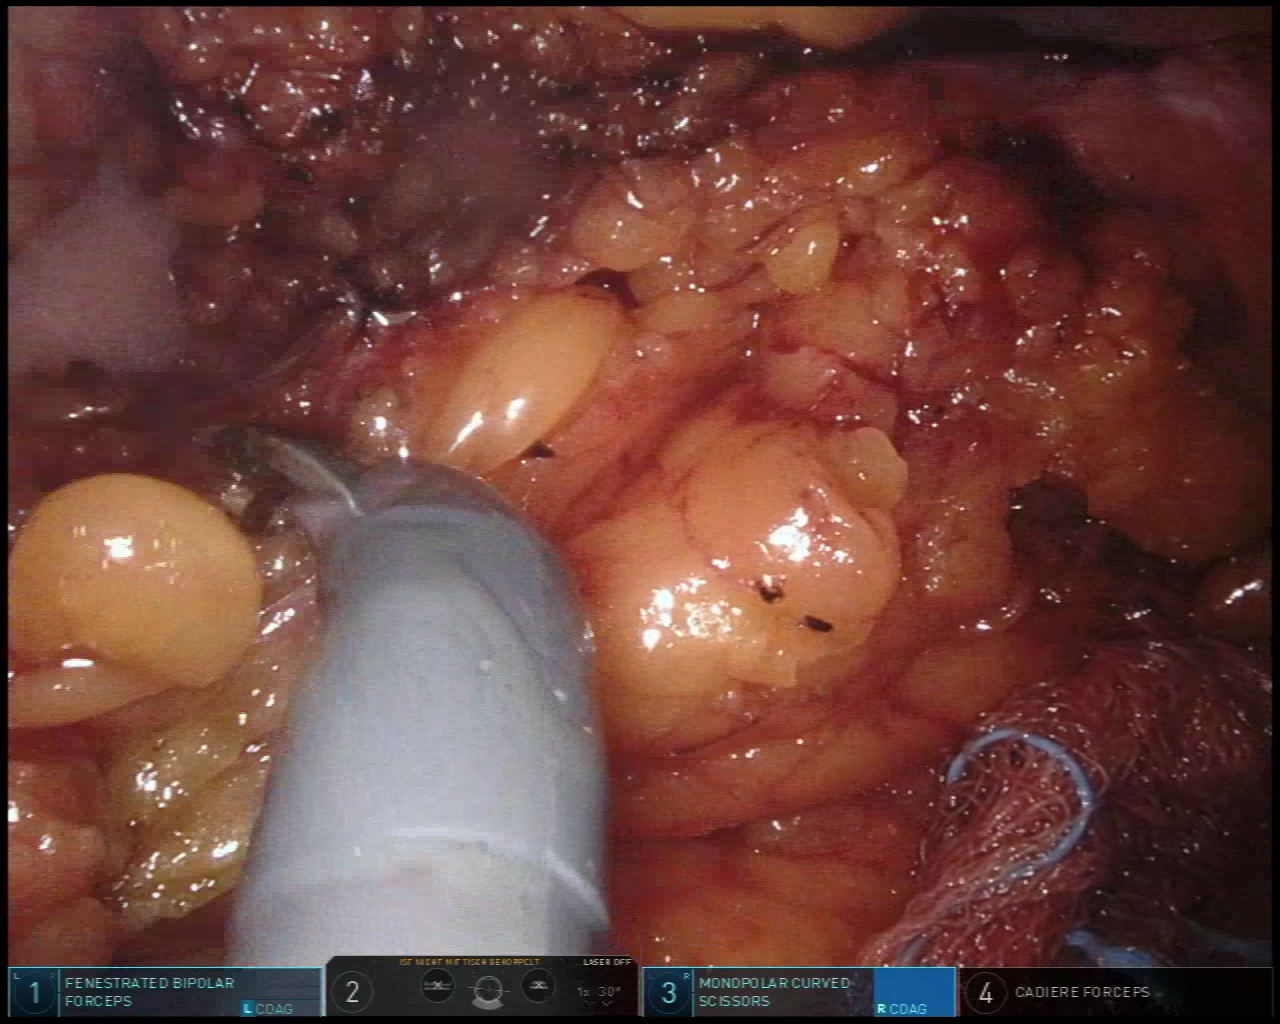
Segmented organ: stomach
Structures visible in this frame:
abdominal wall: no
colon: no
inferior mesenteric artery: no
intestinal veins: no
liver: no
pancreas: no
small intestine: no
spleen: no
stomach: yes
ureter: no
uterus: no
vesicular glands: no